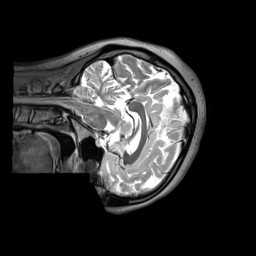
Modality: T2w
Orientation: sagittal
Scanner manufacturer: siemens
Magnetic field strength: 3 T
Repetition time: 3.2 s
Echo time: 0.406 s